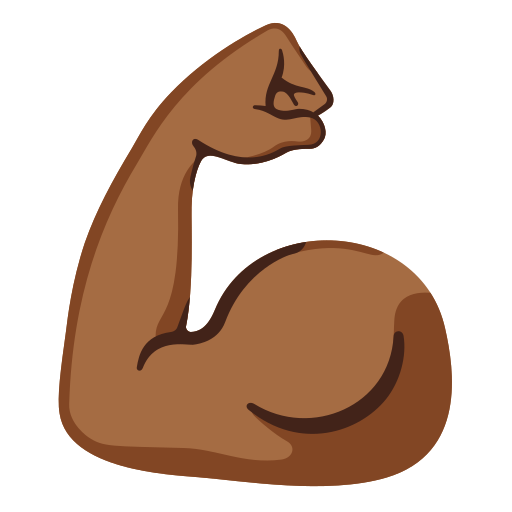
Emoji: 💪🏾